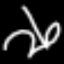
Label: squiggle